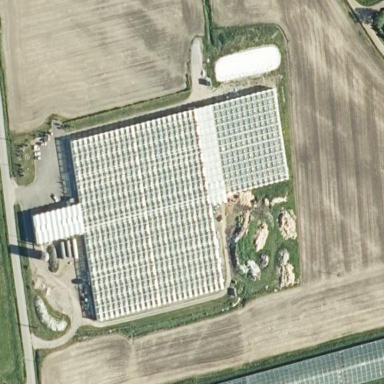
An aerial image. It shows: Area dedicated to greenhouse horticulture.